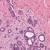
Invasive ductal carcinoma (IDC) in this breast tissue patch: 0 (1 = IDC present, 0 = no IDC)